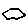
Label: hexagon